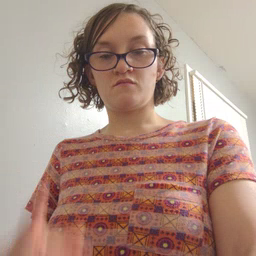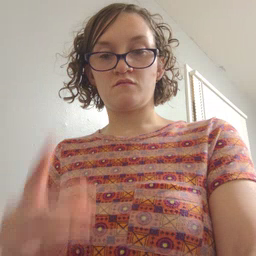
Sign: bee